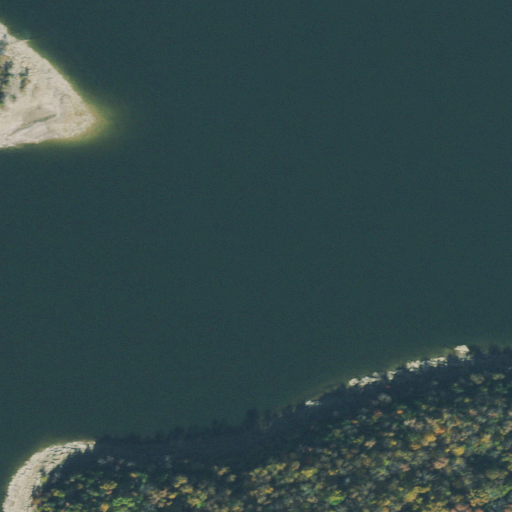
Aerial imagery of valley in Tennessee named Raccoon Hollow containing open water, mixed forest, deciduous forest, grassland, and evergreen forest